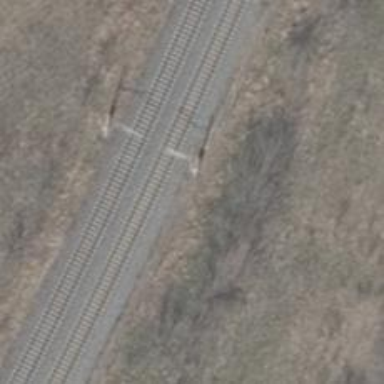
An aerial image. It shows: Milestone along the railway track with catenary mast.